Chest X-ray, AP view. Patient: 69 years old, sex M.
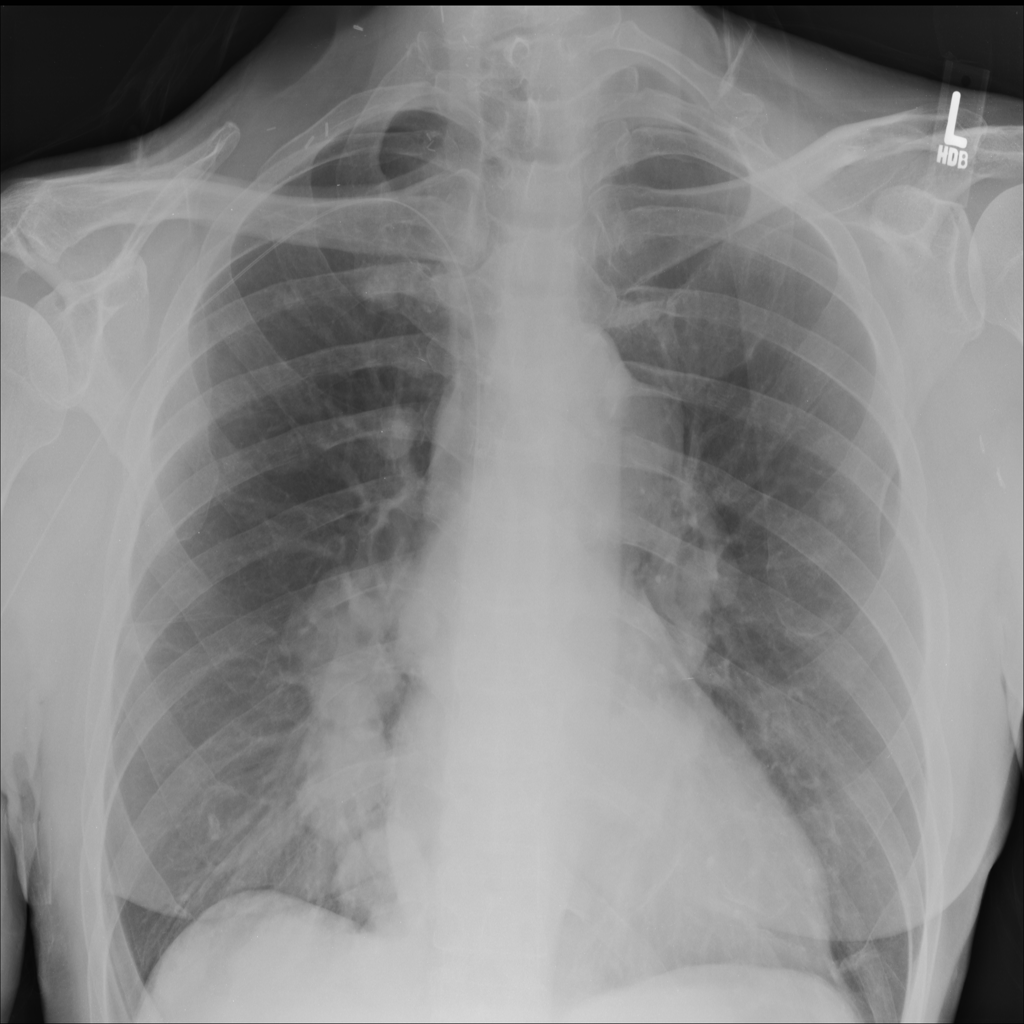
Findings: Mass, Nodule